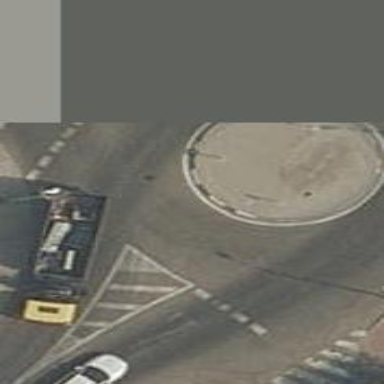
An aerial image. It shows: Secondary road with asphalt surface leading to roundabout.